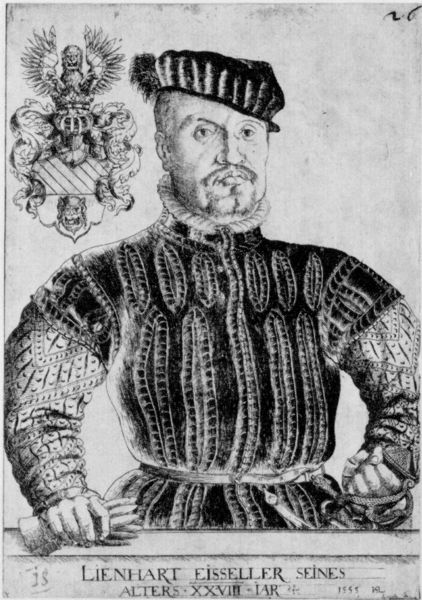
Titel: Bildnis des Lienhard Eisseller
Künstler: Hanns Lautensack
Institution: (Seriendruck)
Schlagwörter: adler, feder, hand, kopf, mann, schatten, weiß, blume, brust, grau, handschuh, handschuhe, hintergrund, hut, licht, mund, nase, ohr, profil, schwarz, zeichnung, blick, gürtel, bart, jung, kappe, mütze, schnurrbart, arm, arme, augen, gesicht, kleidung, kragen, mensch, ärmel, bild, bildnis, halskrause, herr, hände, portrait, porträt, signatur, gewand, halbfigur, pose, adel, familie, kaufmann, blatt, brustbild, frontal, kinn, lippen, schräg, schulter, schultern, taille, schrift, haltung, grafik, graphik, schnäuzer, schnurbart, muskeln, brauen, datum, grimmig, pupillen, streifen, wange, kinnbart, name, alter, buch, druck, radierung, stich, seite, schwarzweiß, schwert, säbel, text, faust, fäuste, degen, helm, posieren, krause, rüstung, spitzbart, wappen, barett, selbstportrait, dolch, wams, spreizen, miene, patrizier, löwe, edelmann, oberlippenbart, siegel, kupferstich, brustkorb, latein, lateinisch, geischt, reformation, dynastie, römische ziffern, drck, schwertknauf, naase, anspruch, lienhart, waffenhemd, wulstlippen, alters, 1555, aucen, seines, eisseller, eisseler